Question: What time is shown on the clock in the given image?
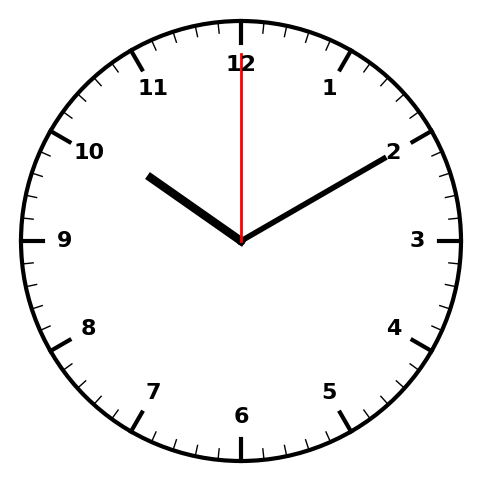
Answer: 10:10:00